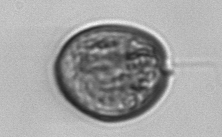
Label: Prorocentrum